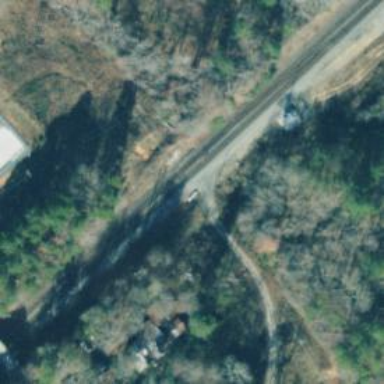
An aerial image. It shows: Railway track.